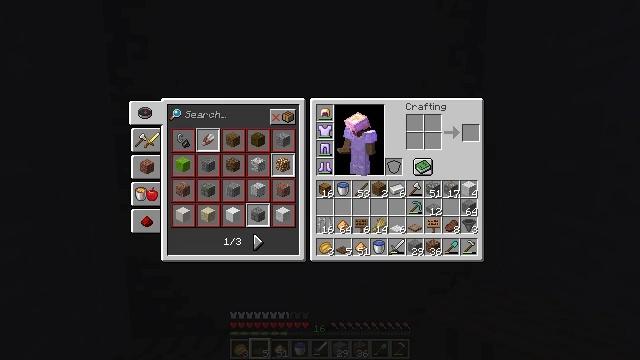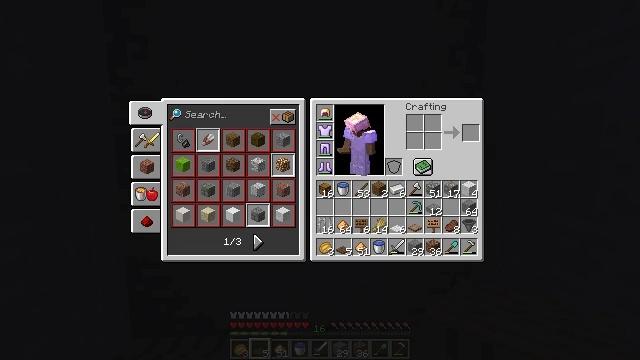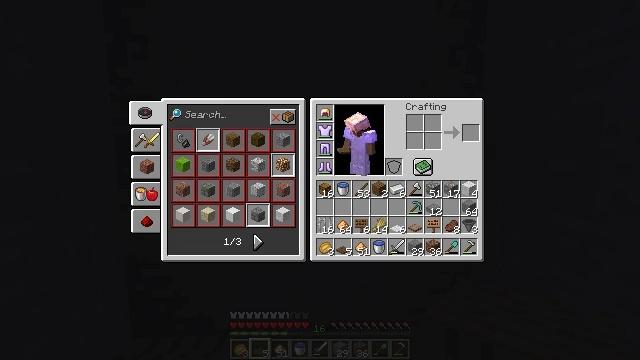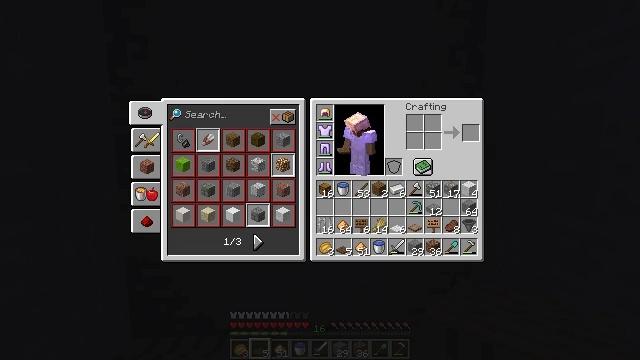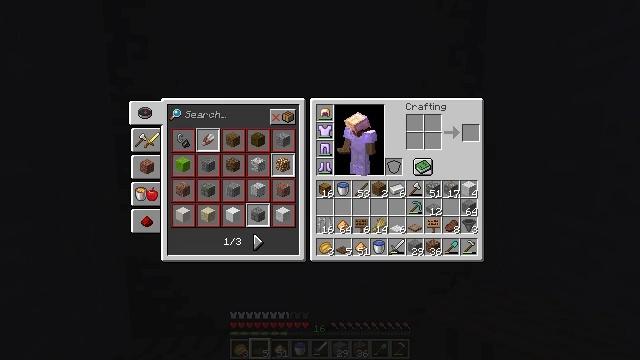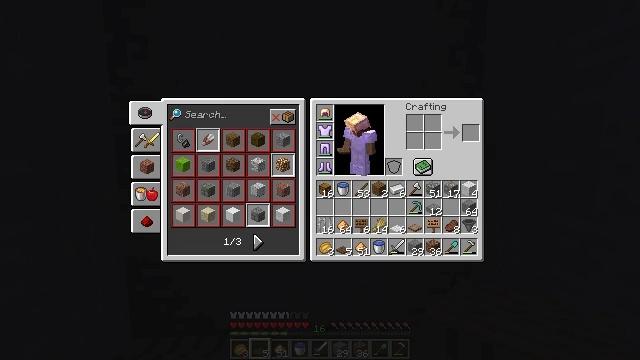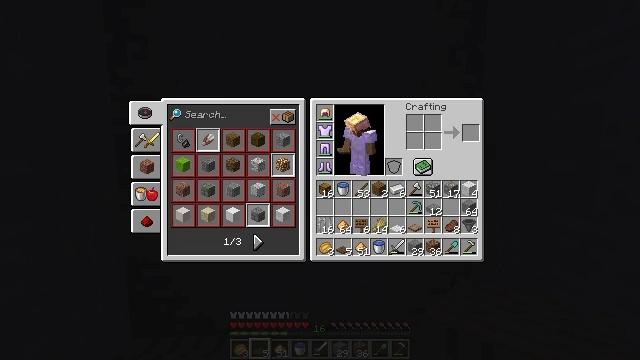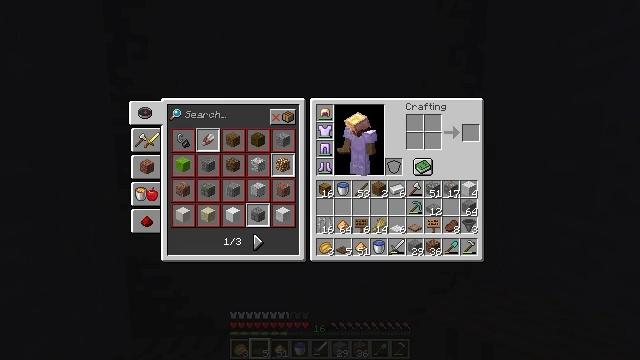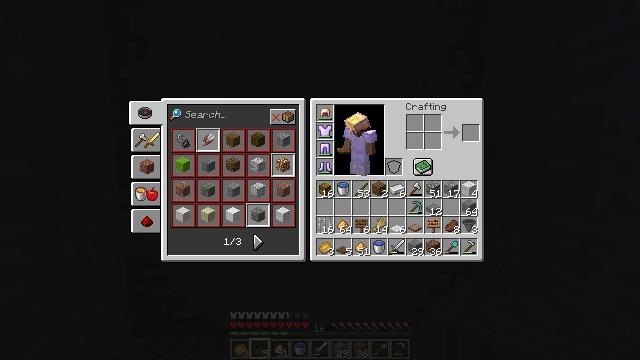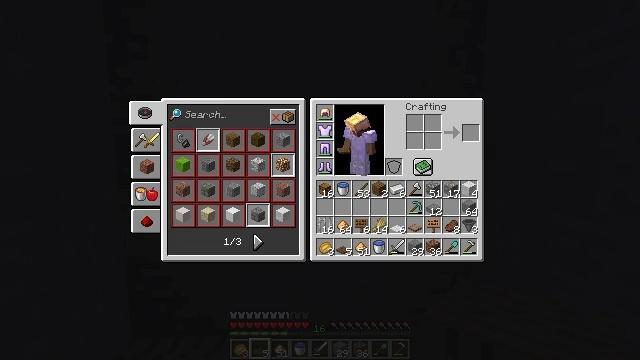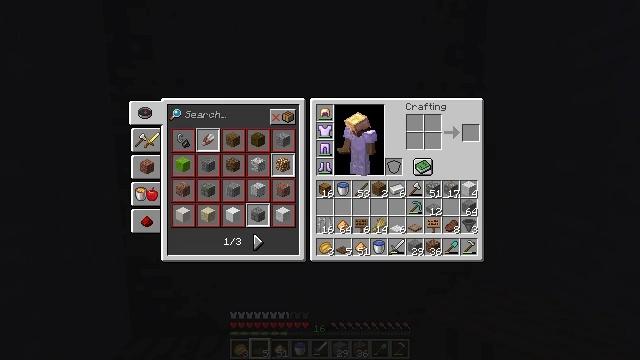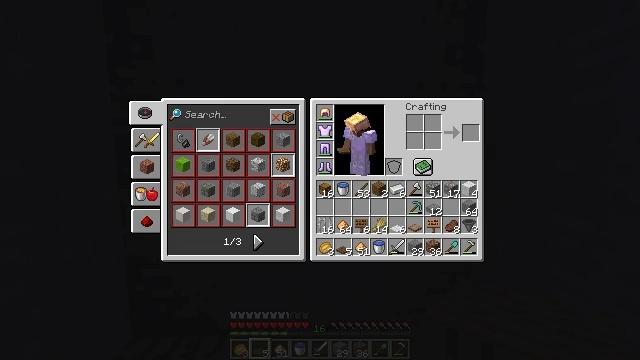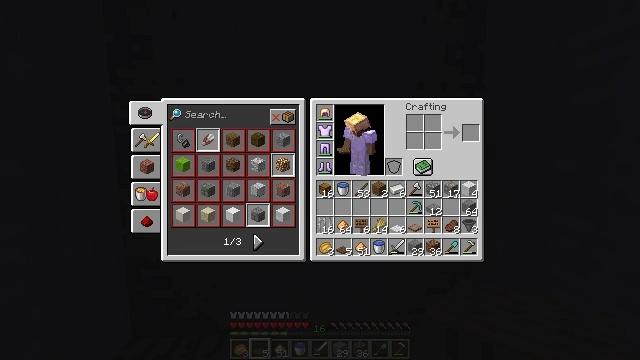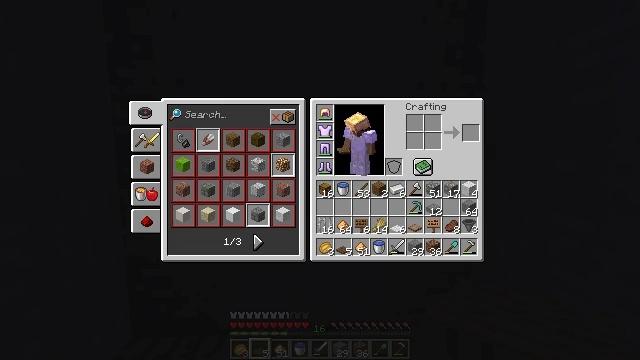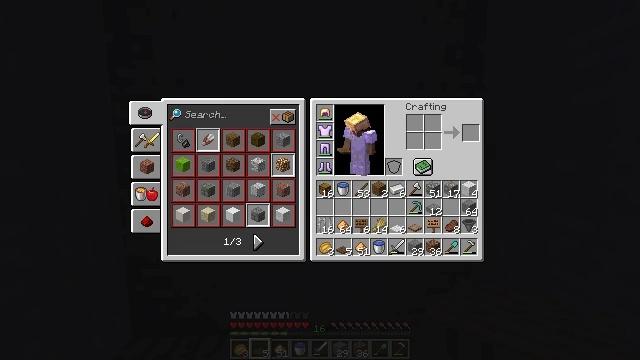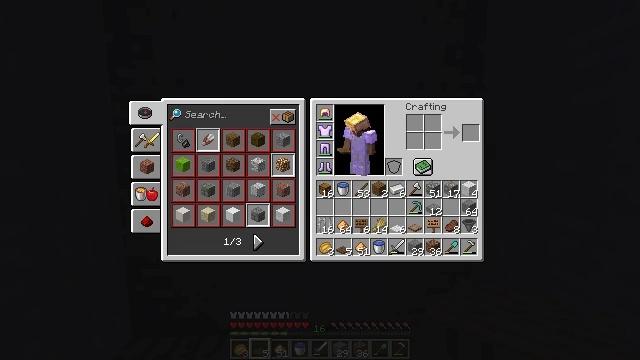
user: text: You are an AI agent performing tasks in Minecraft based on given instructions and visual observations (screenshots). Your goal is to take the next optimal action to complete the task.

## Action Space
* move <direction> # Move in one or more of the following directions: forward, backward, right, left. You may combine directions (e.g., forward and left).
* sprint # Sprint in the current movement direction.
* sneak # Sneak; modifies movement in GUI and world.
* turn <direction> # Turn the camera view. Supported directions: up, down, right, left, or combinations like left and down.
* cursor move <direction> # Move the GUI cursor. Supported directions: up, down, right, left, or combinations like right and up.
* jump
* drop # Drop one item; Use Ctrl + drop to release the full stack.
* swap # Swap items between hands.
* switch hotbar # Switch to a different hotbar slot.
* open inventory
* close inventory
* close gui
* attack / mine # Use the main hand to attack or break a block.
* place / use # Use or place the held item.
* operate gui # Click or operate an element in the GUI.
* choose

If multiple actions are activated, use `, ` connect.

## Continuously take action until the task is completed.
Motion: motion action
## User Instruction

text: Attack the spruce trapdoor to gather it.
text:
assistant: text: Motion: no_op
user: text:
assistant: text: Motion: no_op
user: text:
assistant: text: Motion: no_op
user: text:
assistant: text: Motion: no_op
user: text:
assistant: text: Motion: no_op
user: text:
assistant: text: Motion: no_op
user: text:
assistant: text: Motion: no_op
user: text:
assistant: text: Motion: no_op
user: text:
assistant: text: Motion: no_op
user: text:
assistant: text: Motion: no_op
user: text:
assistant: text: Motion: no_op
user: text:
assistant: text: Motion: no_op
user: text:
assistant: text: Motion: no_op
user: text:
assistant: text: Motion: no_op
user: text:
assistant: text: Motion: no_op
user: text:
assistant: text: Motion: no_op
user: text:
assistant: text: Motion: no_op
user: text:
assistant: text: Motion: no_op
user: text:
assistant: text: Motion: no_op
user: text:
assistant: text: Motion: no_op
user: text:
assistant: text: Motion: no_op
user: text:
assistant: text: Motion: no_op
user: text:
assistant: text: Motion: no_op
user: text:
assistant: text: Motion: no_op
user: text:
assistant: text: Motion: no_op
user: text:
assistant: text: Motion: no_op
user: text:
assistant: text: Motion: no_op
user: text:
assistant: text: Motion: no_op
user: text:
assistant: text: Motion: no_op
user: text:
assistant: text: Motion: no_op